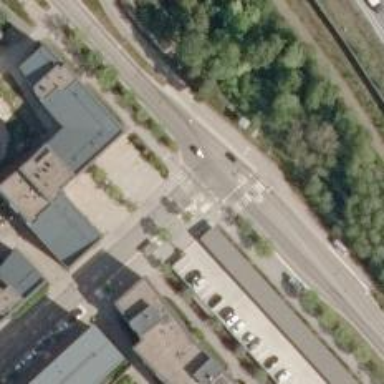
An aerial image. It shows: Crossing on asphalt cycleway.